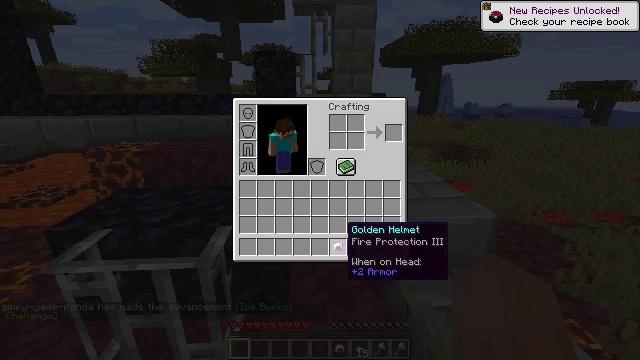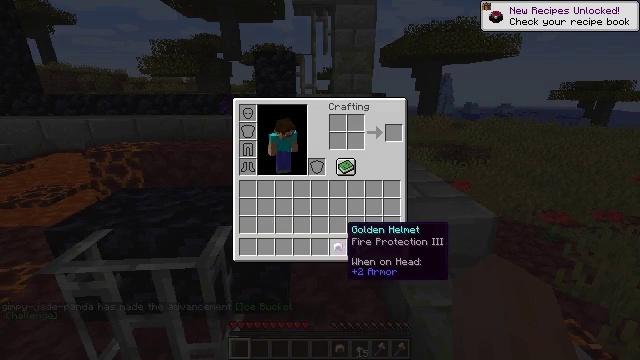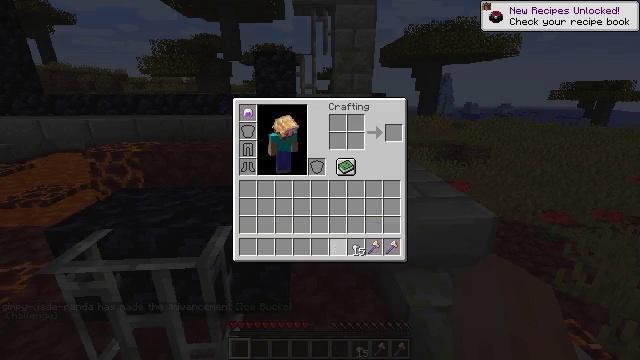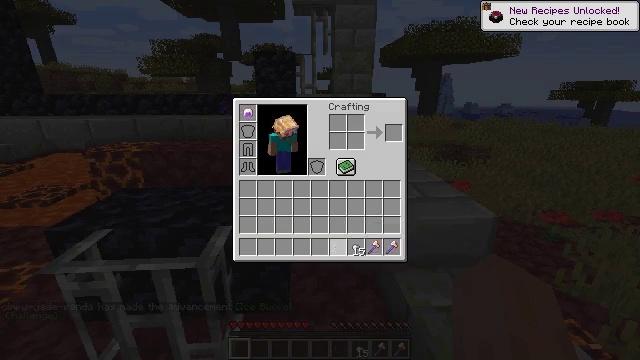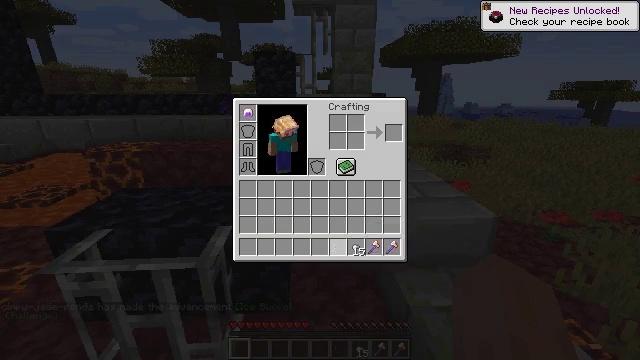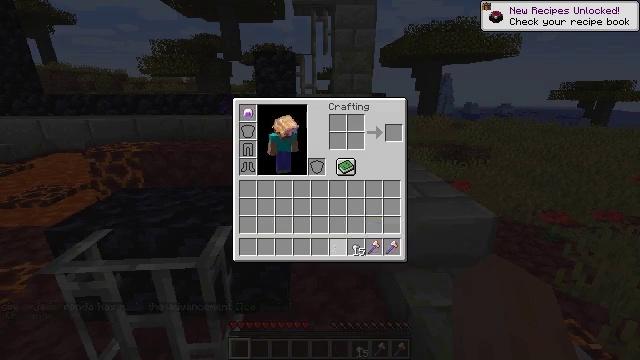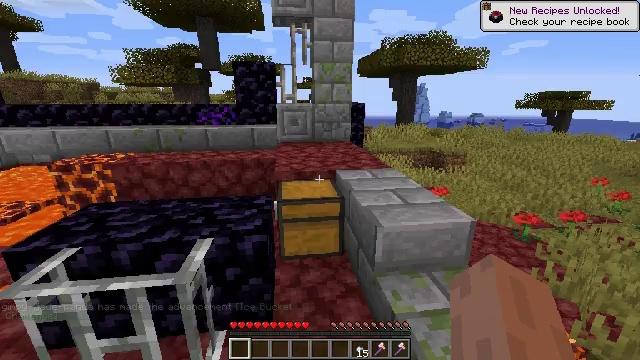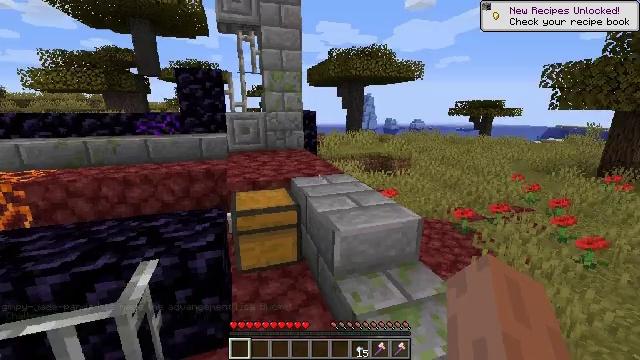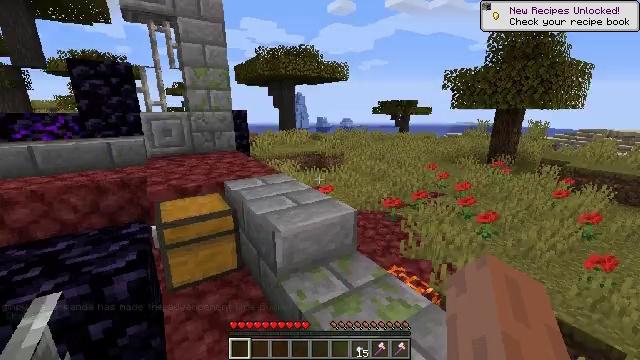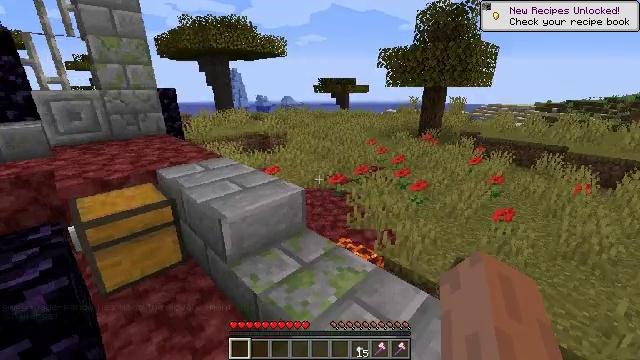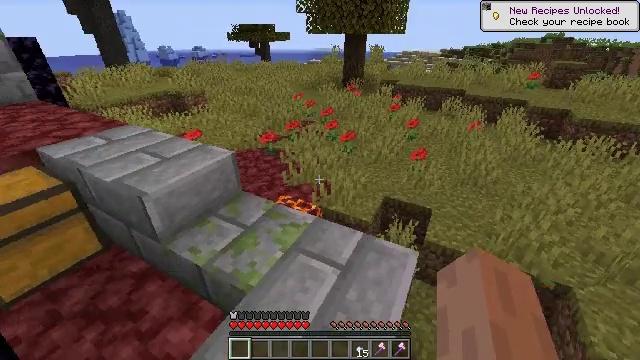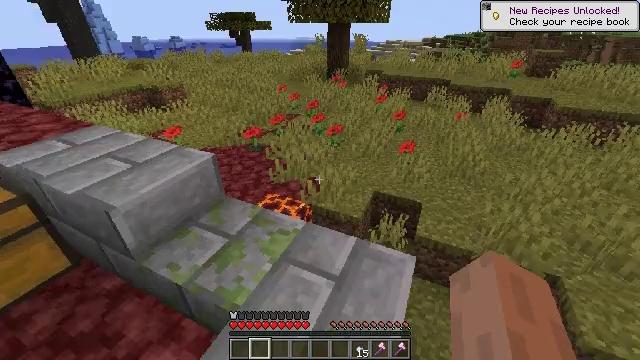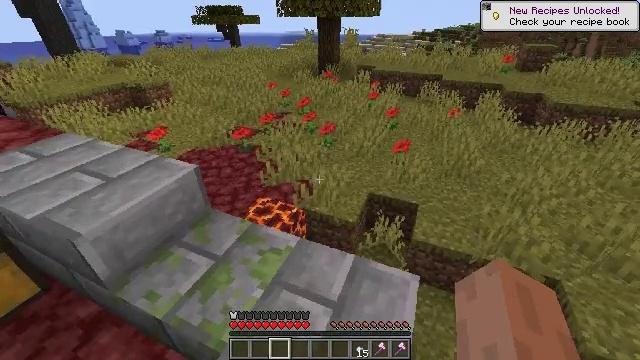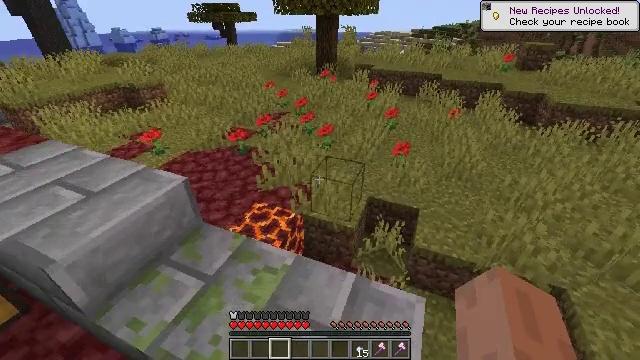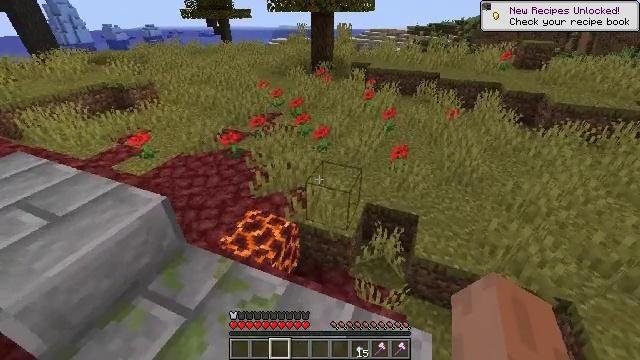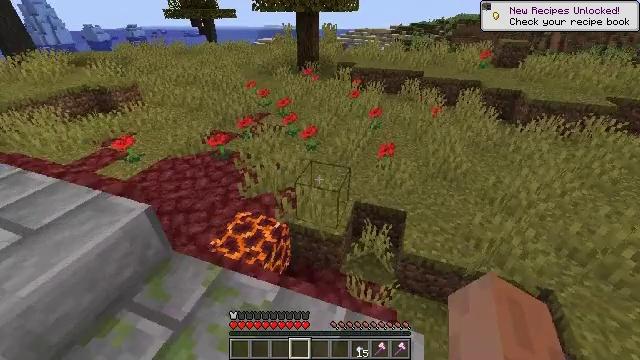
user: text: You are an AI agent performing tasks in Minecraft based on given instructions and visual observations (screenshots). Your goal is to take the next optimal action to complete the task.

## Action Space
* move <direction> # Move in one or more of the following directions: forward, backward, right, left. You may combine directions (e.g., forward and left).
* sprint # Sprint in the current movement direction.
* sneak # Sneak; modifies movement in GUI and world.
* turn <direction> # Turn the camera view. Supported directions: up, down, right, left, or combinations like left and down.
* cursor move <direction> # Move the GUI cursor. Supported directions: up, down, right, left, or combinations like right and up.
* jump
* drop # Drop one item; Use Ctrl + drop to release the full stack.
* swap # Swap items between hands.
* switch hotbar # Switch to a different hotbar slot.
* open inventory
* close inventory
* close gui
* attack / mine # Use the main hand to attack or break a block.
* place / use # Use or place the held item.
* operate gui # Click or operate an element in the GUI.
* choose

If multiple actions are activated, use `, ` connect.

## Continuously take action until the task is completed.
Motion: motion action
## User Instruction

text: Cut down the tree and harvest oak logs.
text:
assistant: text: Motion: sneak
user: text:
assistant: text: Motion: sneak, operate gui
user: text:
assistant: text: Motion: sneak, operate gui
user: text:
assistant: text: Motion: sneak
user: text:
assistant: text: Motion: sneak
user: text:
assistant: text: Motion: cursor move right and up, close inventory
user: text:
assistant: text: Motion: turn right and up, close inventory
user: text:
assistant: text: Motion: turn right, close inventory
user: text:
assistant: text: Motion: turn right and down
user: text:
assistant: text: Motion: move forward, turn right and down
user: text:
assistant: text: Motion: move forward, turn right and down
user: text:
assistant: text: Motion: move forward, turn right
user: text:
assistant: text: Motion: move forward
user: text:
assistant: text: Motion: move forward, sprint
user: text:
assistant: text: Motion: move forward, sprint, turn right
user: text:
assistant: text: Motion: move forward, sprint, turn right and down
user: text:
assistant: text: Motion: move forward, sprint, turn right and down
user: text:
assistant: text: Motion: move forward, sprint, turn right
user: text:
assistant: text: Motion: move forward, sprint
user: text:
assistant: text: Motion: move forward, sprint
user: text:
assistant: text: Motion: move forward, sprint, turn left and up, jump
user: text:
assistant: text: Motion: move forward, sprint, turn left and up, jump
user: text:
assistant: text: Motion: move forward, sprint, turn left and up, jump
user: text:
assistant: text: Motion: move forward, sprint, turn left, jump
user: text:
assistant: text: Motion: move forward, sprint, jump
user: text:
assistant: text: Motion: move forward, sprint, turn left, jump
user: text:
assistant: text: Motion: move forward, sprint, turn left and up, jump
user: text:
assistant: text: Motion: move forward, sprint, turn up
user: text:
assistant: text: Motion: move forward, sprint, turn left and up
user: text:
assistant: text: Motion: move forward, sprint, turn left and up